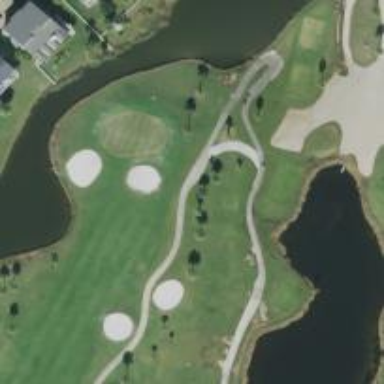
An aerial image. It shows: Path for both road and golf.